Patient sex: M
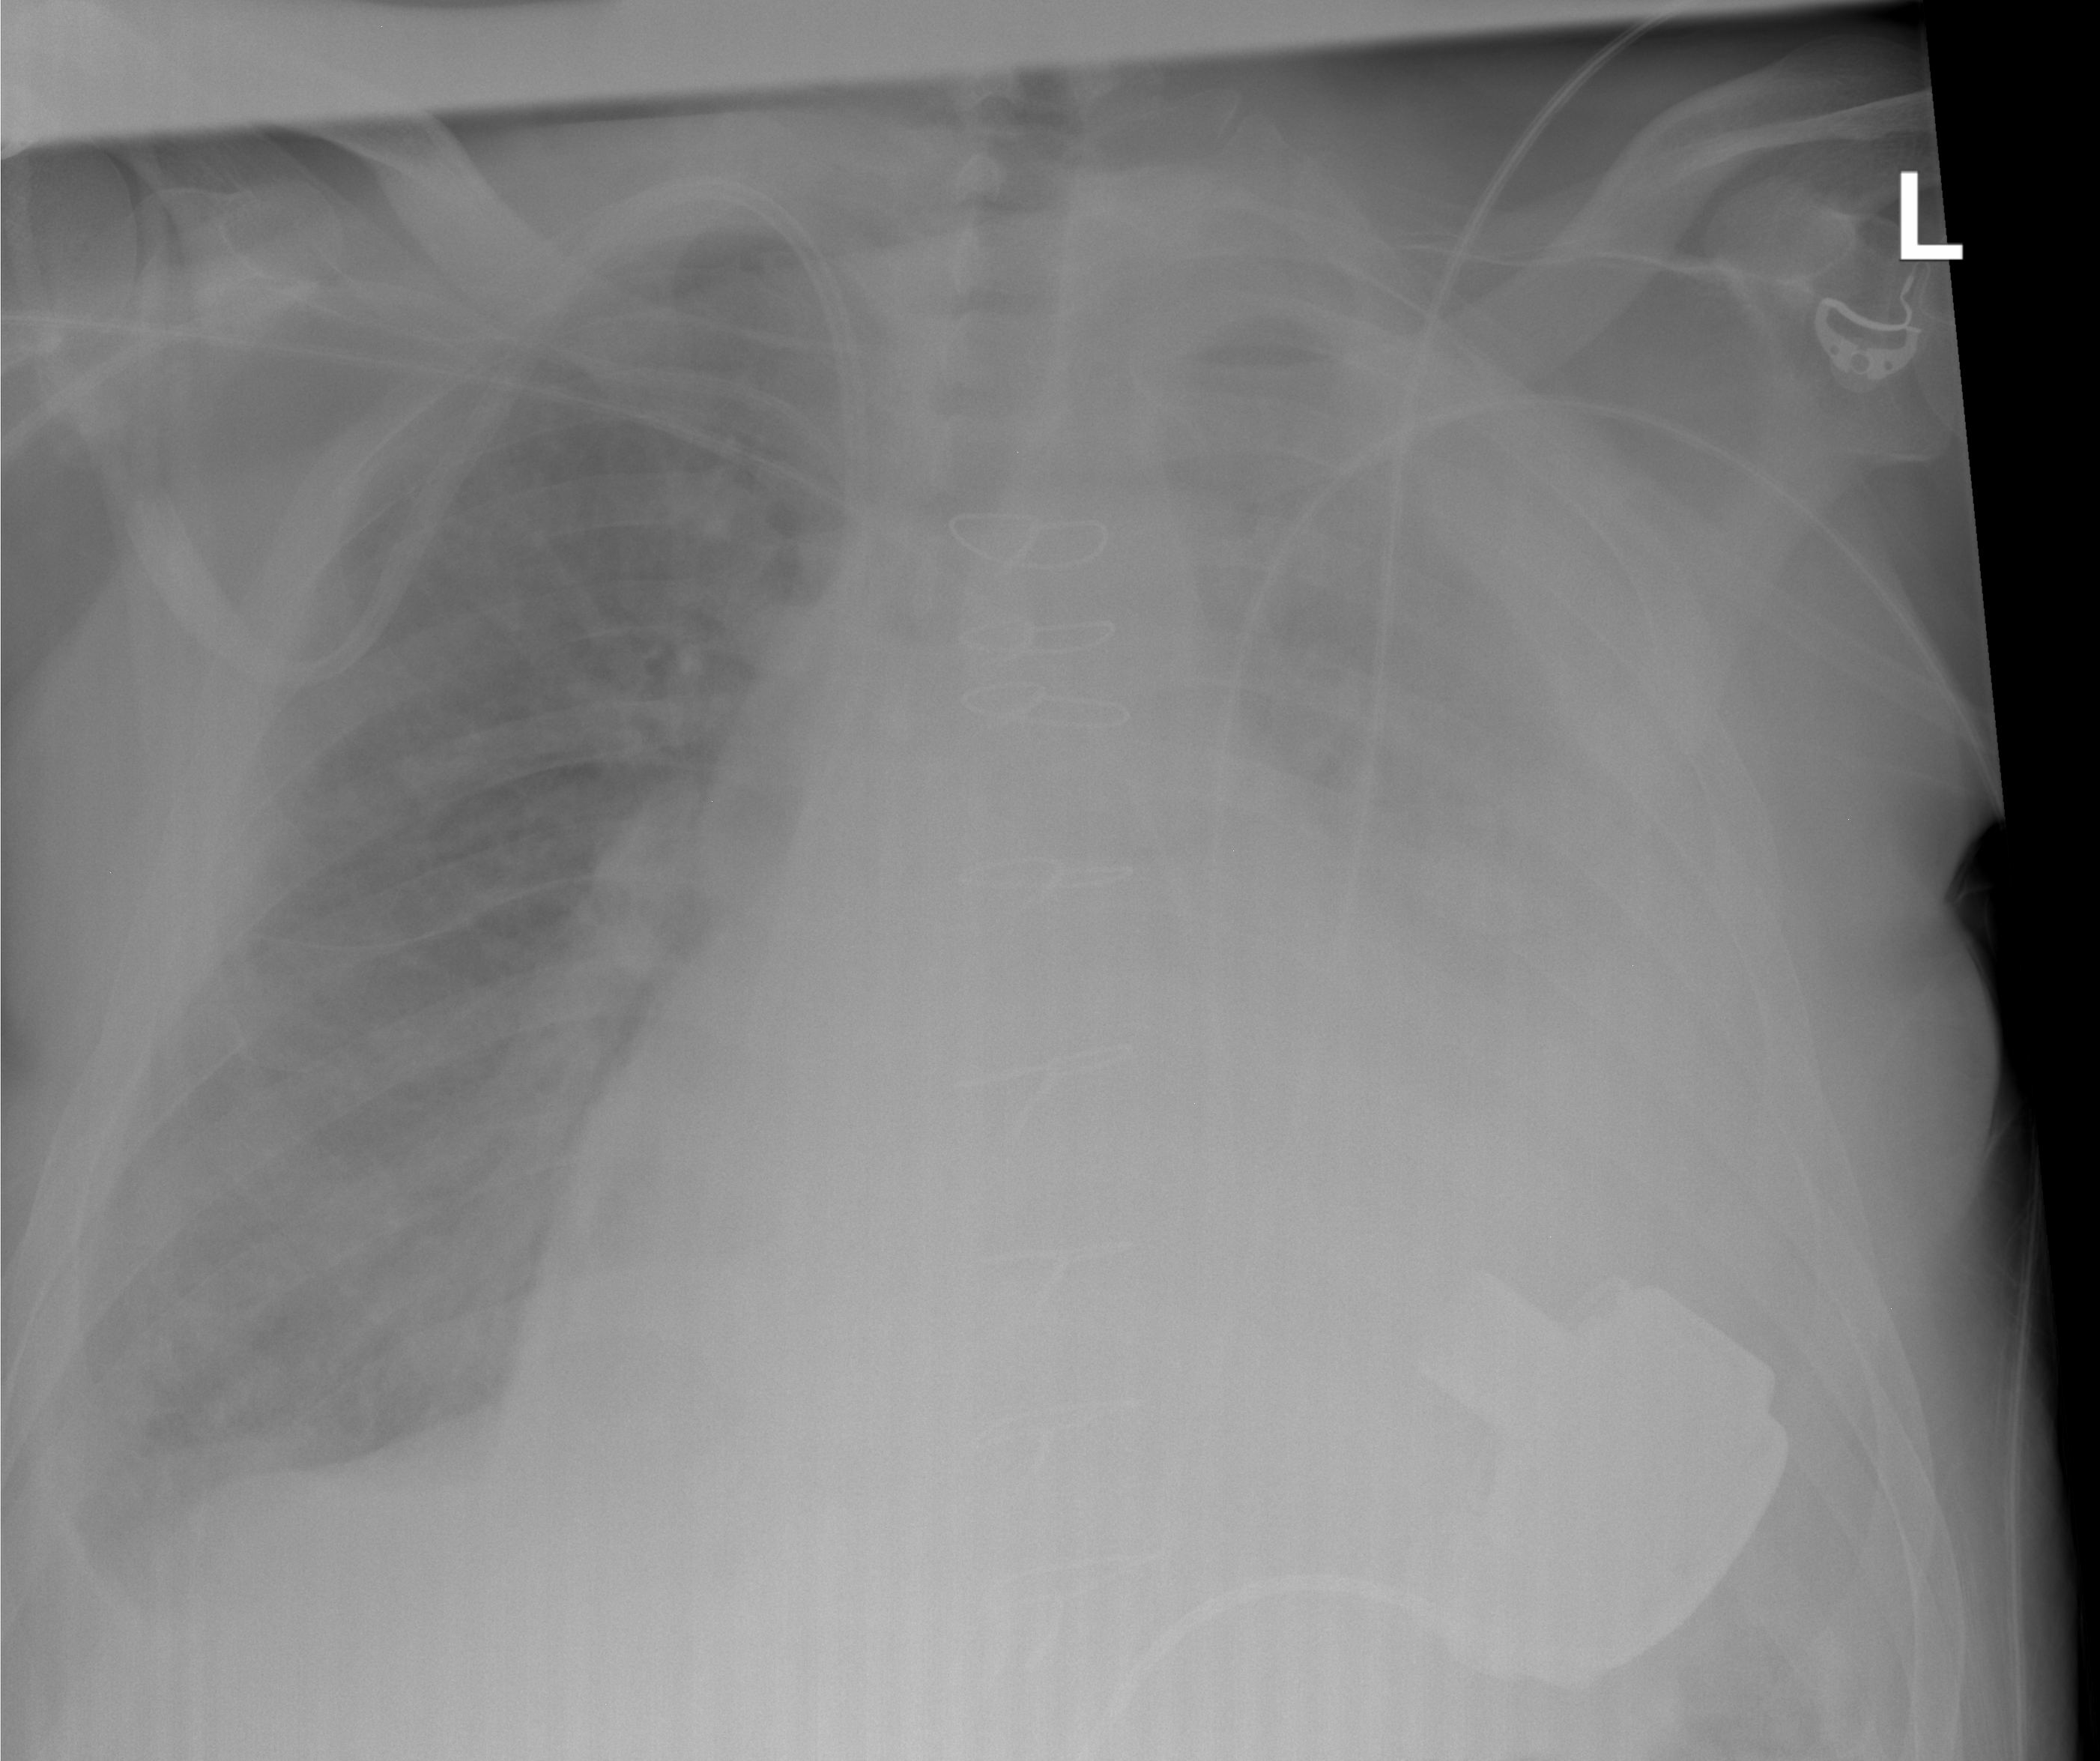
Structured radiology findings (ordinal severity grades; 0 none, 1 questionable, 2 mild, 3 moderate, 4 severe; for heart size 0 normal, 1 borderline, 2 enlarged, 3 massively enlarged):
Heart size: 3
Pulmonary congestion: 2
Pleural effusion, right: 2
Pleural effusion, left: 4
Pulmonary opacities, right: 2
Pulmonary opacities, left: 2
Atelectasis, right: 0
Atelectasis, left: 3